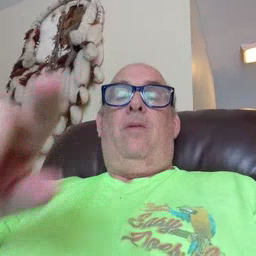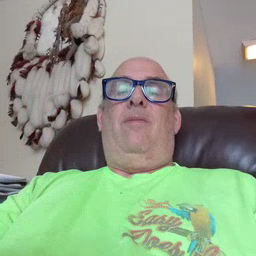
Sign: awake